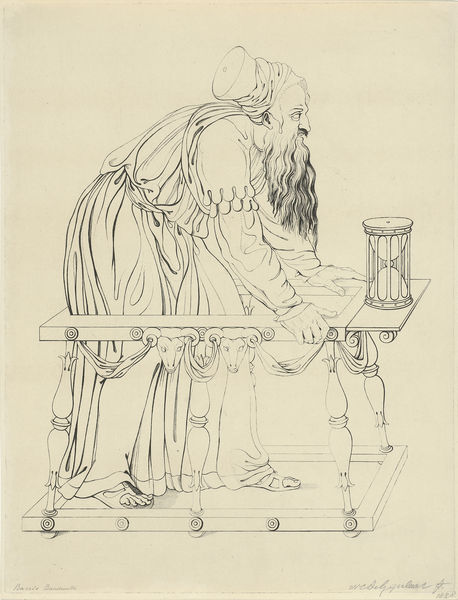
Titel: Allegorie op de ouderdom
Künstler: Nicolaas Cornelis de Gijselaar
Standort: Amsterdam
Institution: Rijksmuseum
Schlagwörter: mann, umhang, hut, schwarz, skizze, stuhl, tisch, weiss, zeichnung, hunde, schal, alt, bart, falten, kleidung, lang, brüstung, gewand, mantel, gebeugt, renaissance, balkon, alter mann, rede, figuren, uhr, geländer, sandalen, warten, spiel, memento mori, schaf, balustrade, prediger, gebückt, zeit, turban, spiralen, spirale, zauberer, sanduhr, hundekopf, gehhilfe, gebrechen, rollstuht